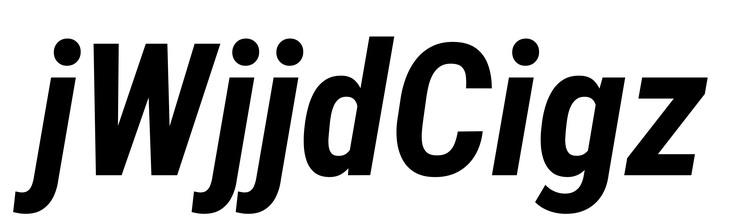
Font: Roboto-Italic_Condensed_Bold_Italic